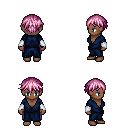
a pixel art fantasy rpg character, female body template, human, dark skin, blue robe, magenta pants, pink short bangs hairstyle, white cloth bracers, four views (front, back, left, right), 2x2 character sprite sheet, small pixel art, hard edges, no anti-aliasing